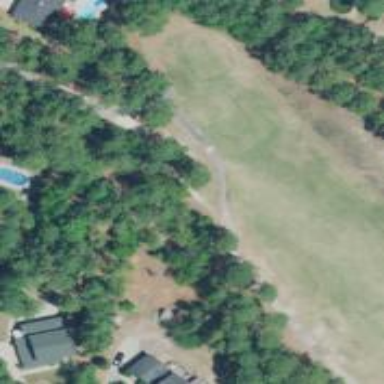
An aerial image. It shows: Service road used as golf cart path.